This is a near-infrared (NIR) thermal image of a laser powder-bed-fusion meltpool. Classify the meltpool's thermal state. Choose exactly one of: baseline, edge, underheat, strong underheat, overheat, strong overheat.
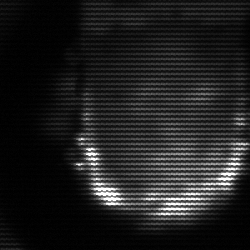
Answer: baseline